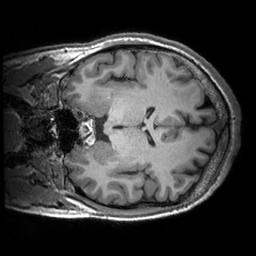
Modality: T1w
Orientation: coronal
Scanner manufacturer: siemens
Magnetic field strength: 3 T
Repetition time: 2.53 s
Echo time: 0.00288 s